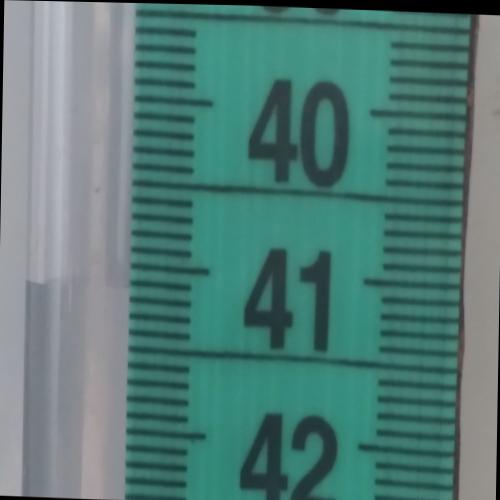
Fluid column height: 41.1 cm